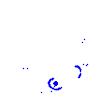
Particle: kaon